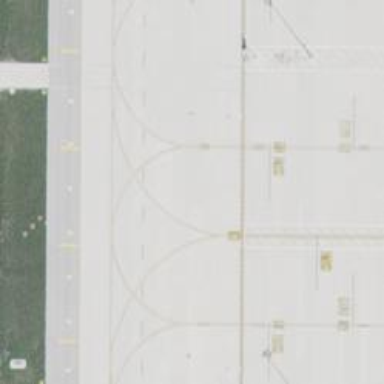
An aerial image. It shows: View of taxiway at the airport.